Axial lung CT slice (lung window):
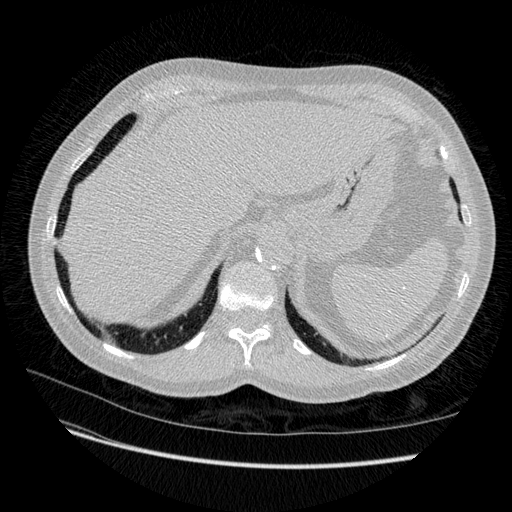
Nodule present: no